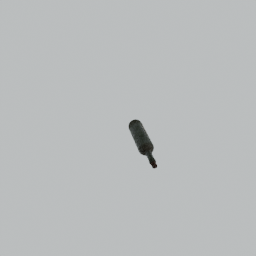
Label: tools